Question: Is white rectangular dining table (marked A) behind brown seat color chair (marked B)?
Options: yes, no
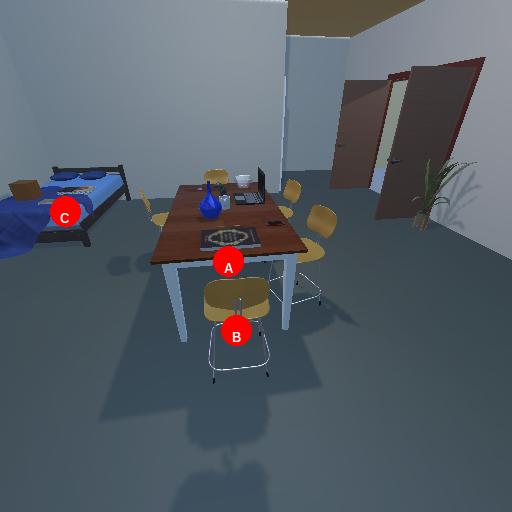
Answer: yes